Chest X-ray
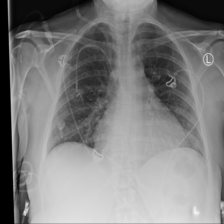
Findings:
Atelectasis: negative
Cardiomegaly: negative
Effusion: negative
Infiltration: positive
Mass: negative
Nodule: negative
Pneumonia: negative
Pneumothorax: negative
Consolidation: negative
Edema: positive
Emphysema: negative
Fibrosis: negative
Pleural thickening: negative
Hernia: negative